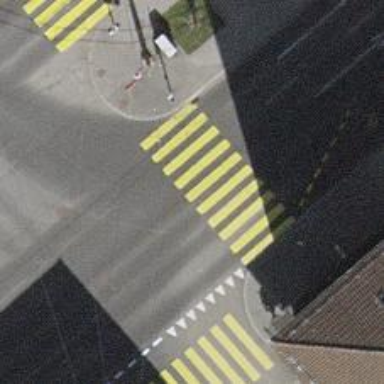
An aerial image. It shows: Zebra crossing with clear markings.